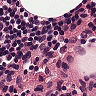
Metastatic tissue present: no